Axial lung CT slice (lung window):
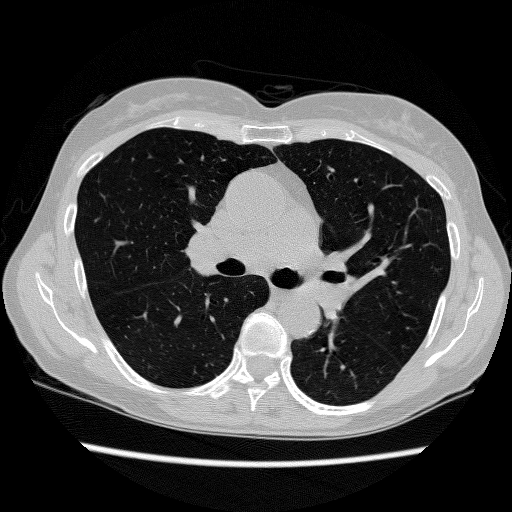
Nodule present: no